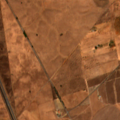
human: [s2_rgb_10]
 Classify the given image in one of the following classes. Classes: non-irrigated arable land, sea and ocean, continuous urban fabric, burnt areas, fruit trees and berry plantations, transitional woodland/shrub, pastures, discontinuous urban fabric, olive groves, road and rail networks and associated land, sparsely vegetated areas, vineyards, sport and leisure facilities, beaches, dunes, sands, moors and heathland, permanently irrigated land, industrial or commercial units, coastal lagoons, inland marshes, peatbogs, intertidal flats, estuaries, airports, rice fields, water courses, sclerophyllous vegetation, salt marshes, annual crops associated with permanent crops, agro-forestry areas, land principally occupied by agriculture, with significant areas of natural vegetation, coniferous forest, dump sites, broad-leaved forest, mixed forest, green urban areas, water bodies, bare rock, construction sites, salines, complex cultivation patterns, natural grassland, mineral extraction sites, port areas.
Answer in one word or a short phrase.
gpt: non-irrigated arable land, annual crops associated with permanent crops, transitional woodland/shrub